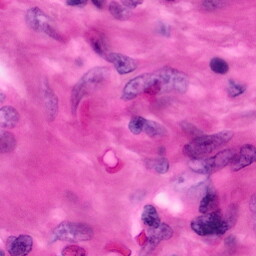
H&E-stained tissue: Pancreatic